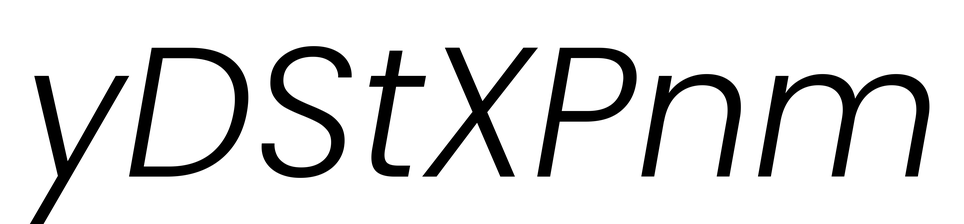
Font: Poppins-LightItalic